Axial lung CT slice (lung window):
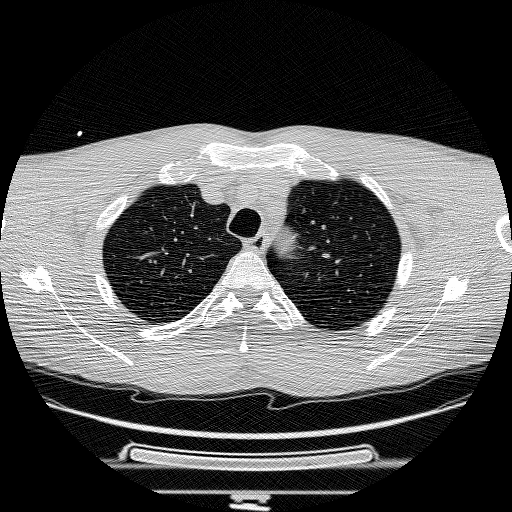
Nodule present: no